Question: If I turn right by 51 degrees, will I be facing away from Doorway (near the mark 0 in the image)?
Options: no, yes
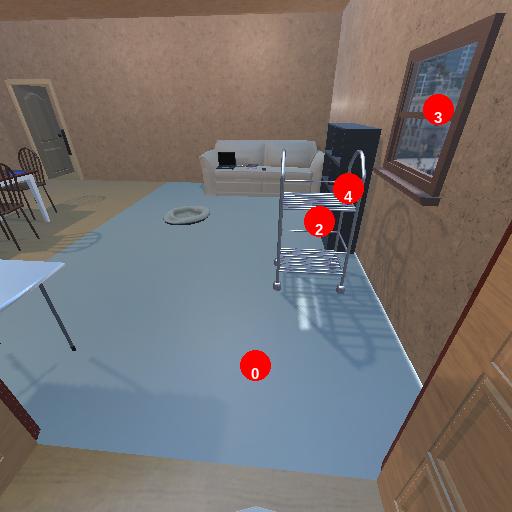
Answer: no